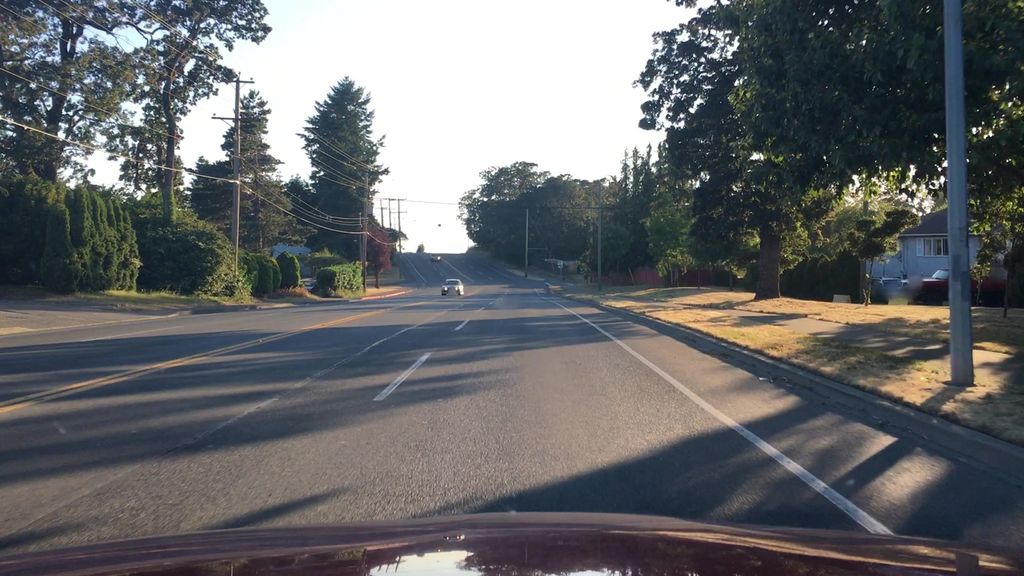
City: victoria